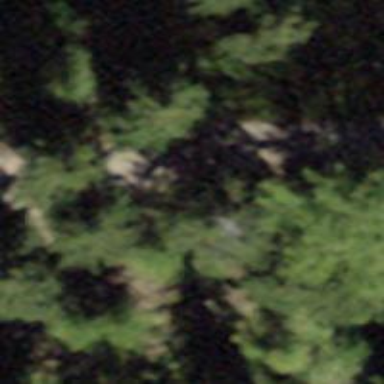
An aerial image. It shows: Bench.